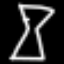
Label: hourglass